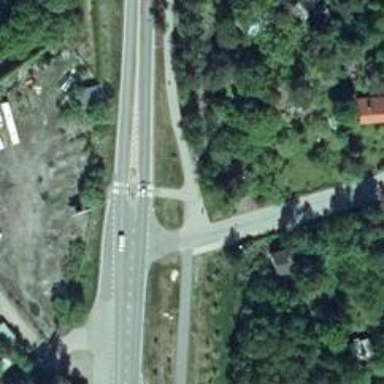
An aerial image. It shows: Asphalt footway with crossing that includes island.